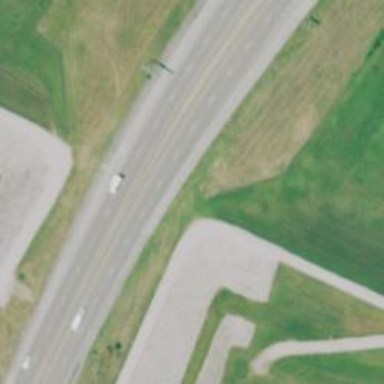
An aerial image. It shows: Cycleway on levee.